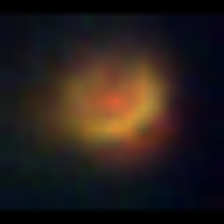
Taxon: NanoPlankton
Group: Other